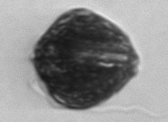
Label: Alexandrium_catenella